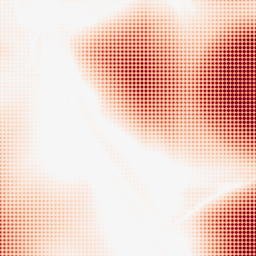
Category: morphological
Decomposition family: rolling_ball
Decomposition parameters: radius: 100
Upsampling method: sinc_blackman
Upsampling parameters: scale: 8
kernel_size: 8
Upsampling scale: 8